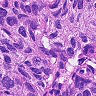
Metastatic tissue present: yes